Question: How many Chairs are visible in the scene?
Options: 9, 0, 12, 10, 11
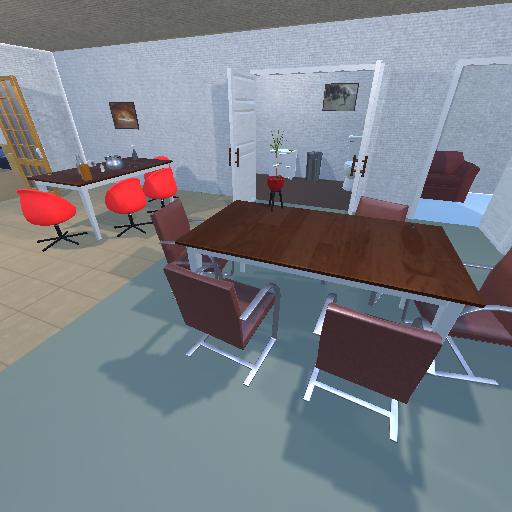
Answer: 9